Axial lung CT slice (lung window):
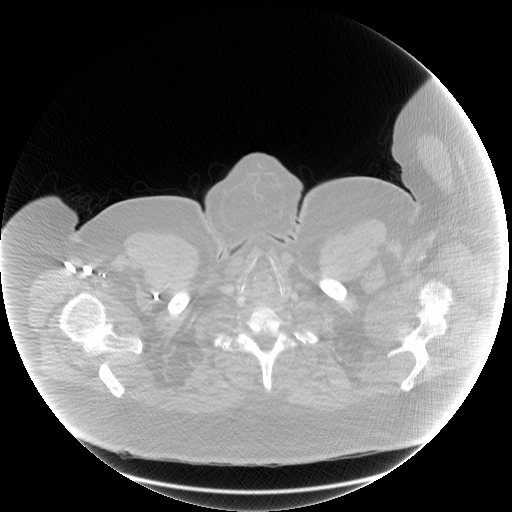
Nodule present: no